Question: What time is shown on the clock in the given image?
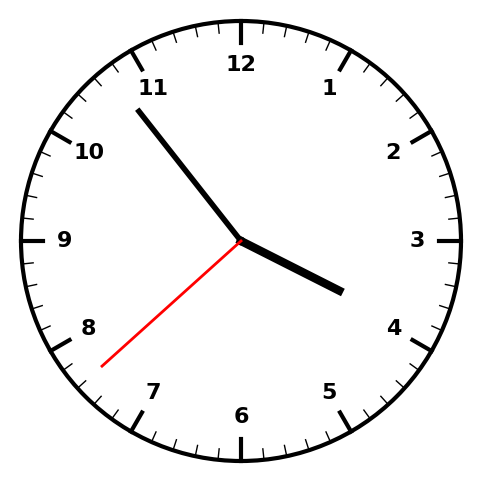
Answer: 03:53:38